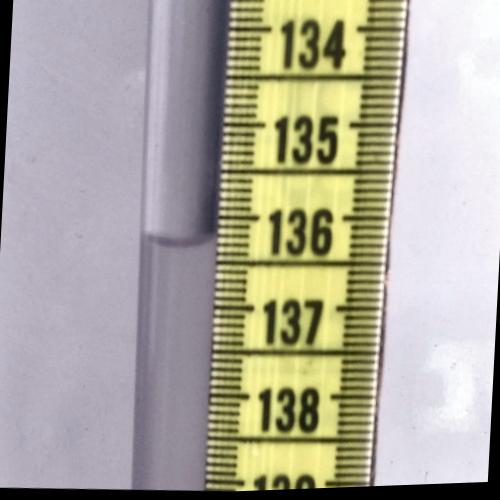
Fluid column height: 136.3 cm